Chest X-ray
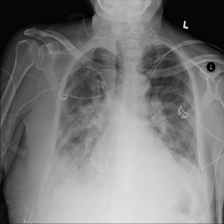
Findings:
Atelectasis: negative
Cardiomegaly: negative
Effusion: negative
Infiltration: positive
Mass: negative
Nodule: negative
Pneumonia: negative
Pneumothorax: negative
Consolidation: negative
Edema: negative
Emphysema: negative
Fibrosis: negative
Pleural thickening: positive
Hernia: negative